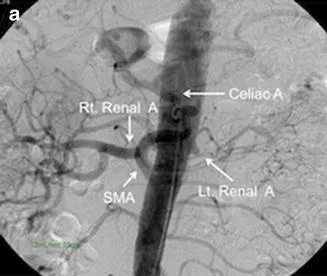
Digital subtraction abdominal and renal angiography. A; Aortic angiography.
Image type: radiology (ct)